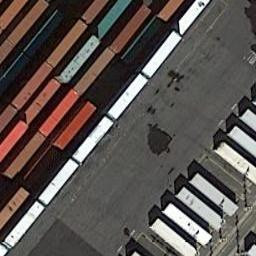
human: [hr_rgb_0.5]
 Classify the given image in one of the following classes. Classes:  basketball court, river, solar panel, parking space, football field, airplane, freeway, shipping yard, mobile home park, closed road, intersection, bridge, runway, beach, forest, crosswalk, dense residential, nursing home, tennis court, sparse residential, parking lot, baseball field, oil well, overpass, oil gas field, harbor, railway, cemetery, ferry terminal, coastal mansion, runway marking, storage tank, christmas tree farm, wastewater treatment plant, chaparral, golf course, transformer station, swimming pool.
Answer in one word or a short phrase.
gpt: shipping yard